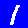
Digit: 1